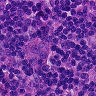
Metastatic tissue present: no